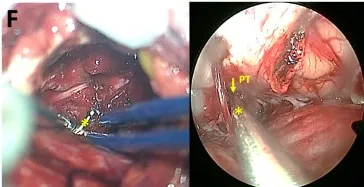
Microsurgical subtemporal-interdural approach for exposure of middle fossa tumor and synchronous microsurgical and endoscopic resection of middle fossa tumor. (F) The microsurgical view (left) and synchronous endoscopic view (right) indicating explorations via a dissector for residual tumor toward Meckel cave through the porus trigeminus. CN V, trigeminal nerve; For. , foramen; PT, porus trigeminus; T, tumor; V3, the mandibular nerve. The yellow circle indicates the boundary of the Meckel Cave. The asterisks indicate the dissector.
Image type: endoscopy (arthroscopy)